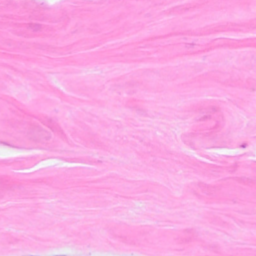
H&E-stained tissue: Breast